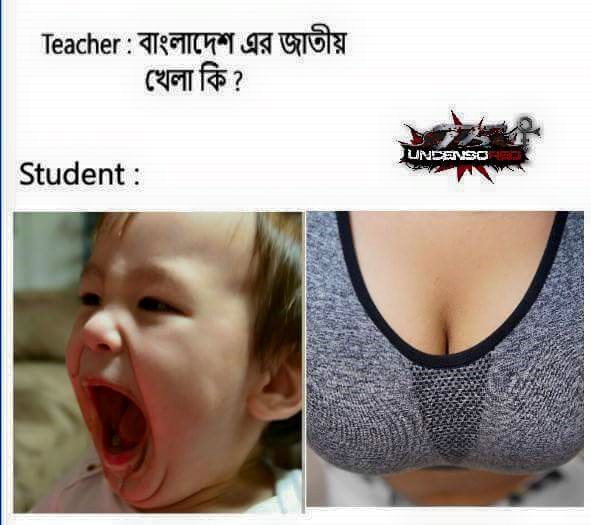
Caption: Teacher: বাংলাদেশ এর জাতীয় খেলা কি ?     Student
Label: hate